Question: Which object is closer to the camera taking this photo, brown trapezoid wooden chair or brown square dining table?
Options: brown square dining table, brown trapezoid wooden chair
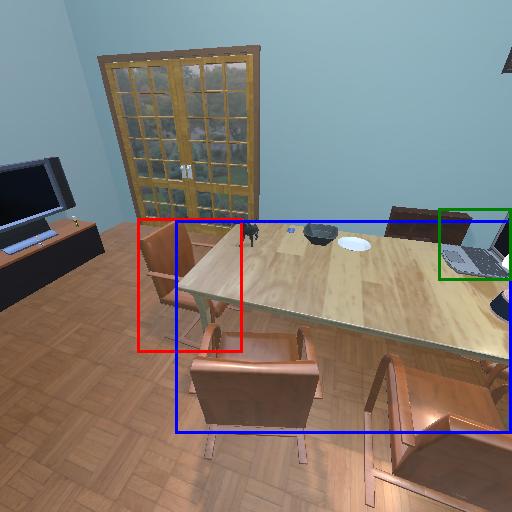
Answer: brown square dining table